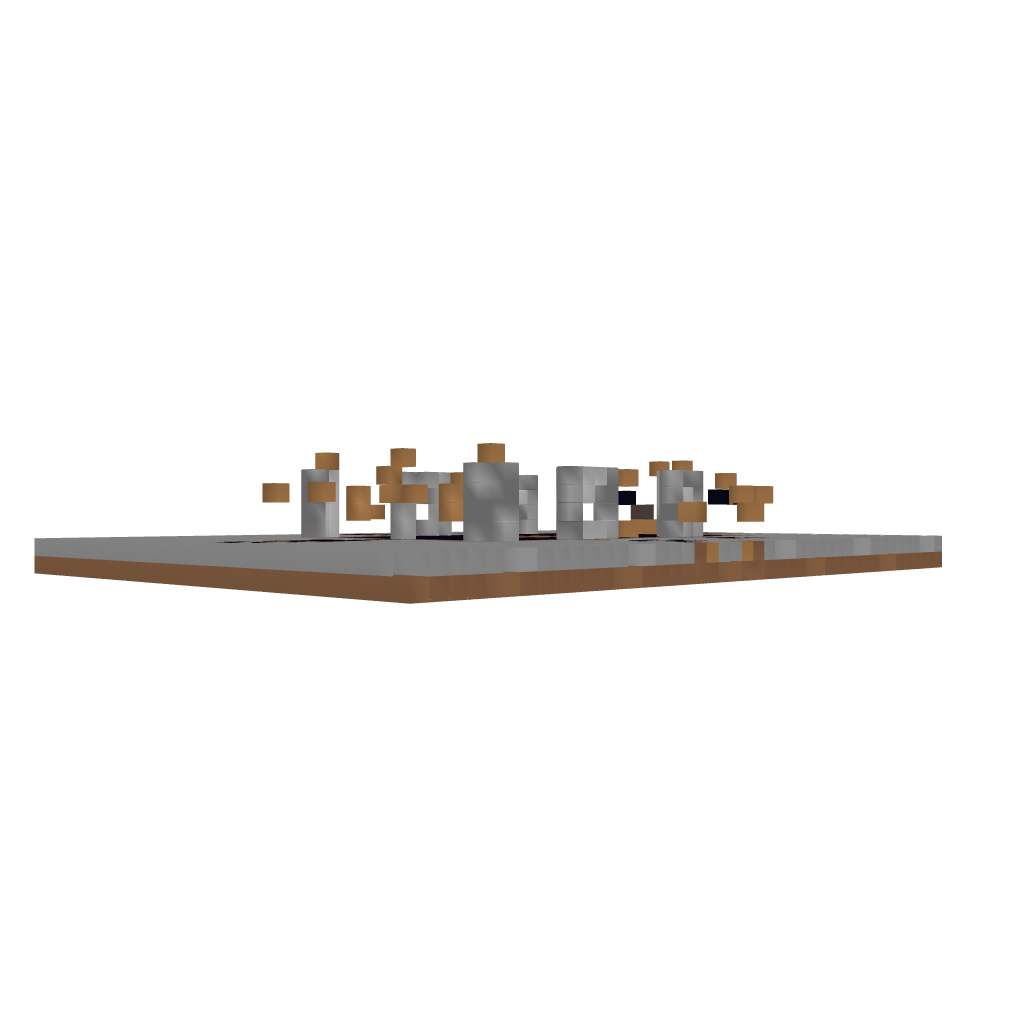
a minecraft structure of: Intricate minecraft house/temple